Question: If I follow <URL> entity be selected or not?
For example, I have a customer entity with order entities nested in it

and are column families.
For orders column family (which is interesting here), are column names (which are dynamic in HBase and could be added on the fly) and the text next to these are order entity details (I serialized these details as text, but the serialization does not matter as HBase does not care)
If I have lots (more details below, in 3.) of entities like this customer entity
1. Would it be possible to select customer entities based on MapReduce (map only?) approach or any other efficient approach that scans customer entities, reads values of customer orders inside these customer entities and returns only those customer entities that contain orders with specific criteria (e.g. Cost > 40)?
2. Similarly, would it be possible to return the order entities that match the specified criteria (Cost > 40) along with the customer entities to display customers and their most expensive orders?
3. Could this selection operation be made considerably fast (less than a second?) if the number of orders per customer is very large (up to 100,000) and the number of customers is also large (up to 100,000)? Lets assume that I could build a very large HBase cluster (as needed) for that.
4. Since I believe that 3) is not possible (as a single MapReduce worker would have to be processing those 100,000 serialized orders), what would be a better design for the this problem (selecting customers based on their order attributes fast)? Would de-normalizing customer entities into order entities that include customer information be a better approach?
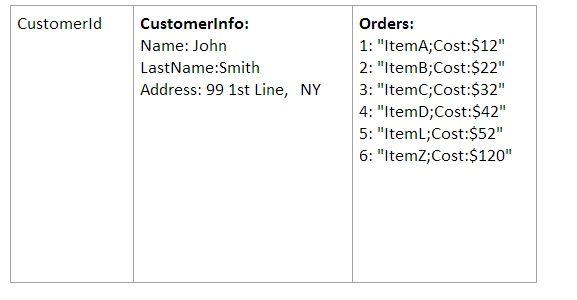
Answer: >
1. Would it be possible to select customer entities based on MapReduce (map only?) approach or any other efficient approach that scans customer entities, reads values of customer orders inside these customer entities and returns only those customer entities that contain orders with specific criteria (e.g. Cost > 40)?
2. Similarly, would it be possible to return the order entities that match the specified criteria (Cost > 40) along with the customer entities to display customers and their most expensive orders?
It sure is possible to select entities based on MapReduce approach since a map can process all data in a rowkey, then you can parse the data, filter what you need, and write only the data that you need.
>
1. Could this selection operation be made considerably fast (less than a second?) if the number of orders per customer is very large (up to 100,000) and the number of customers is also large (up to 100,000)? Lets assume that I could build a very large HBase cluster (as needed) for that.
I don't think MapReduce are designed for on-the-fly process as it's more suited for batch process. You could try using <URL> for that.
>
1. Since I believe that 3) is not possible (as a single MapReduce worker would have to be processing those 100,000 serialized orders), what would be a better design for the this problem (selecting customers based on their order attributes fast)? Would de-normalizing customer entities into order entities that include customer information be a better approach?
You could alter the design for utilizing HBase scan procedure and it's filter. Instead of
'1:"ItemA;Cost:$12"'
you could try
'1-ItemA:"12"'
or
'ItemA-1:"12"'
or maybe stored the value in integer byte rather than string so you could use scan with <URL> to filter the returned result according to your needs
Or you could try multi-layer architecture where you have the data table for processing, and aggregated table for real-time access